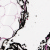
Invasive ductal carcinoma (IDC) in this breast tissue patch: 0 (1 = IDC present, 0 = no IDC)